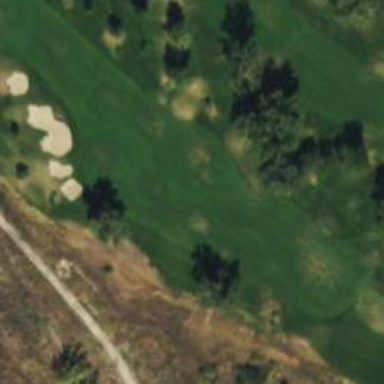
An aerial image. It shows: Golf hole.